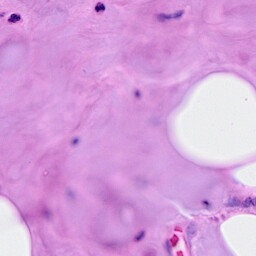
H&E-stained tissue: Breast